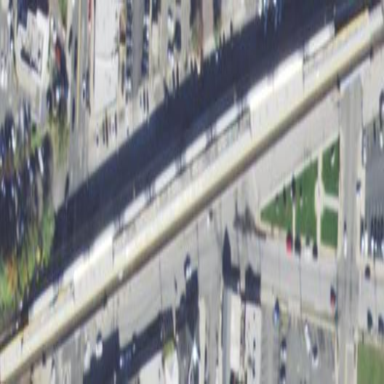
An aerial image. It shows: Bridge leading to railway platform for public transport.